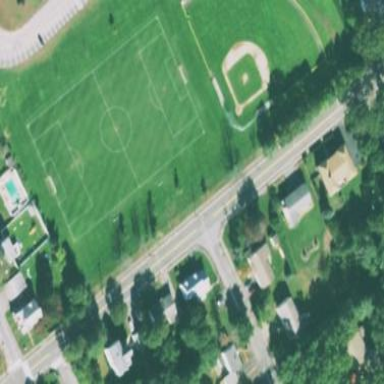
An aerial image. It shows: Soccer pitch designated for leisure and sports activities.